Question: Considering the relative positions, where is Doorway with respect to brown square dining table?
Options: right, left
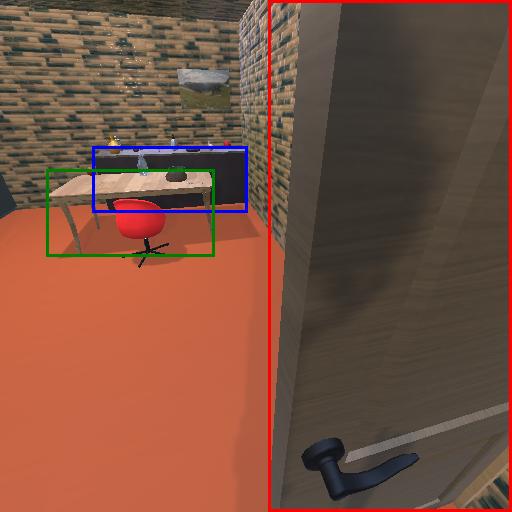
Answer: right